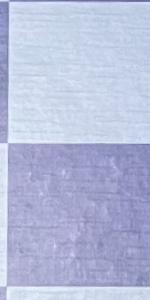
Label: Empty